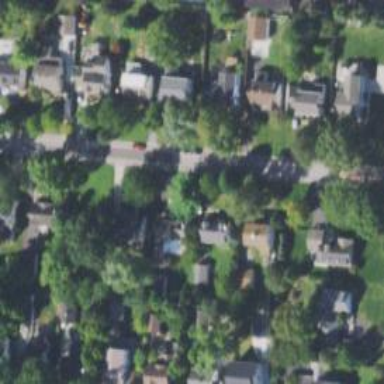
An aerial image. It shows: Residential driveway.